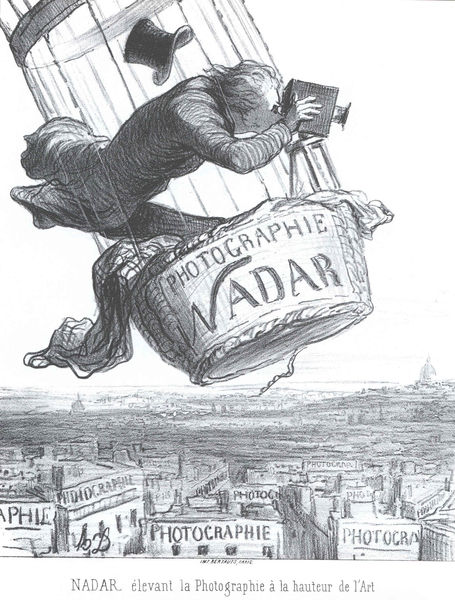
Titel: Nadar erhebt die Photographie auf die Höhe der Kunst
Künstler: Honoré Daumier
Institution: (Seriendruck)
Schlagwörter: himmel, mann, wolken, stadt, ausschnitt, bewegung, frankreich, grau, hintergrund, hut, mund, paris, schwarz, weiss, zeichnung, dach, gebäude, tuch, zylinder, anzug, halten, bild, bildnis, porträt, häuser, wind, kirche, mantel, stoff, decke, england, fliegen, schrift, dächer, grafik, werbung, französisch, seile, wehen, frack, karikatur, festhalten, korb, foto, photographie, schild, höhe, flug, druck, schwarz weiss, karrikatur, satire, text, dynamik, fliegend, beschriftung, plakat, reklame, kunst, lustig, litographie, art, diagonal, karte, gut, persönlichkeit, käfig, gezeichnet, presse, karrekatur, verrückt, schwarz/weiß, inschriften, zylinderhut, sacre coeur, ballon, nadar, luftballon, apparat, fotograf, karikiert, leidenschaftlich, haarstränen, fotoapparat, kamera, photoapparat, stativ, atelier nadar, photograph, fotografieren, luftschiff, ballonfahrt, ballonkorb, fesselballon, heißluftballon, luftfahrt, filmen, flog, hut fliegt davon, vadar, wadar, fofgraf, photographie nadar